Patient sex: M
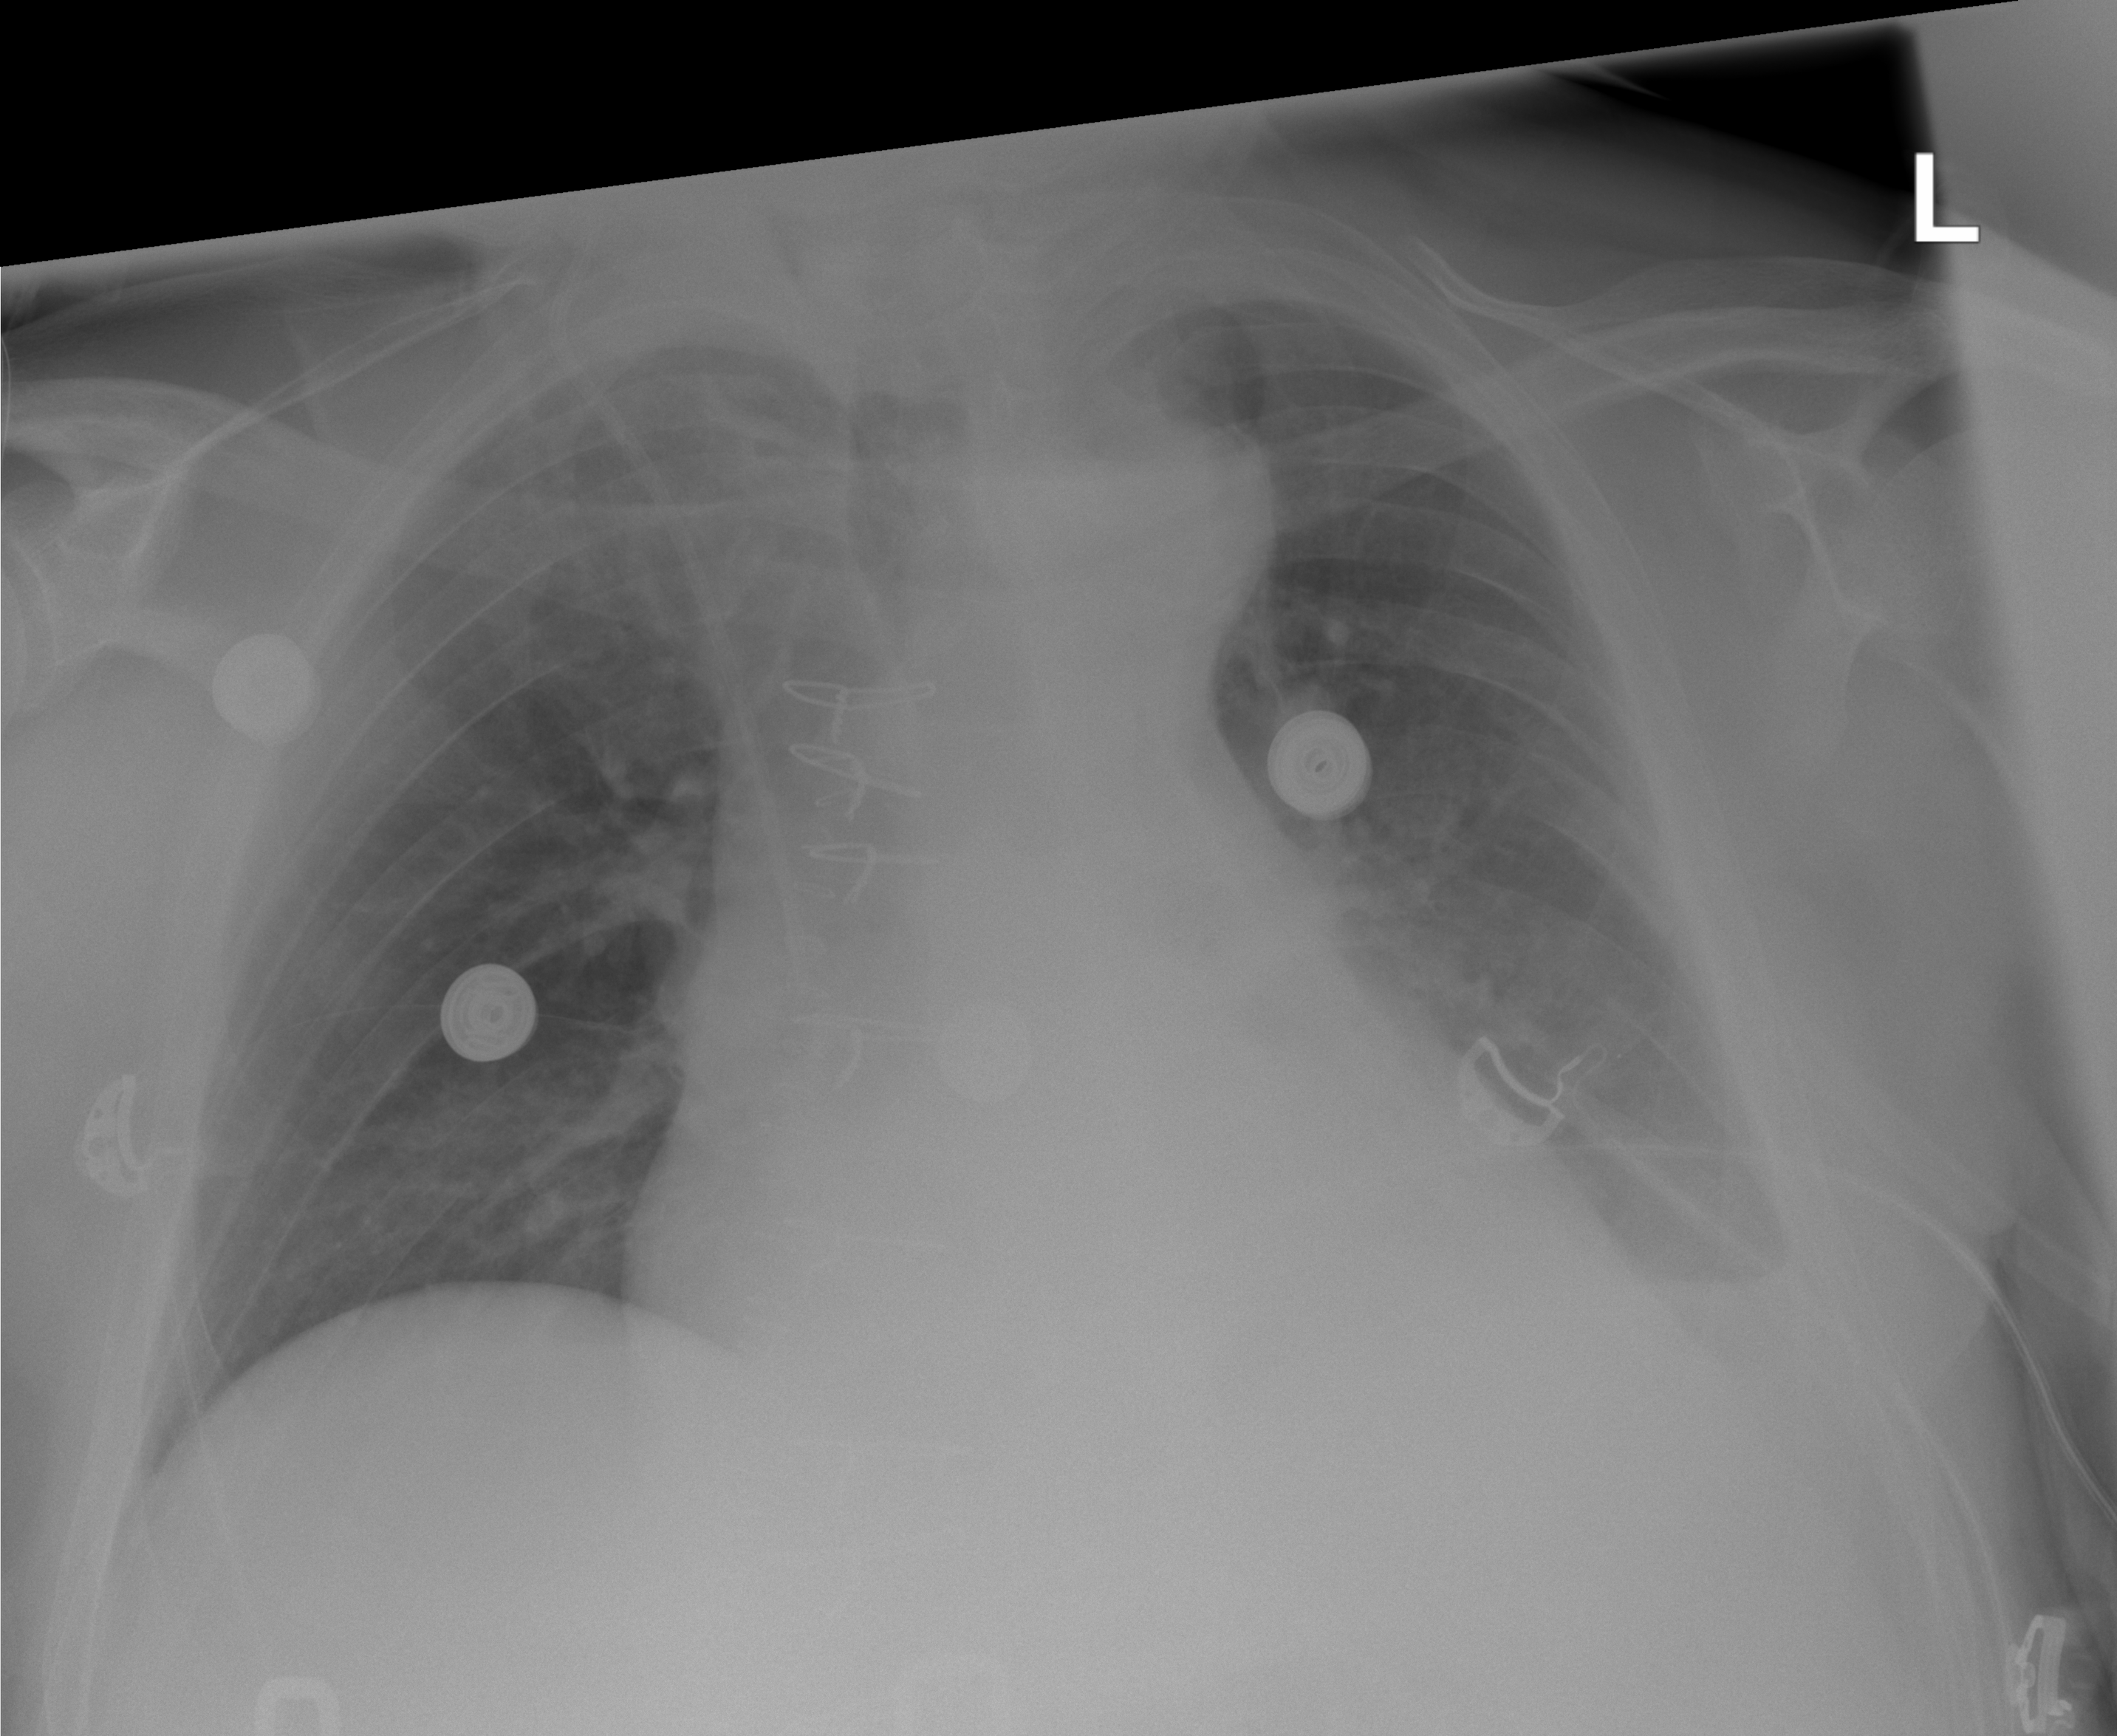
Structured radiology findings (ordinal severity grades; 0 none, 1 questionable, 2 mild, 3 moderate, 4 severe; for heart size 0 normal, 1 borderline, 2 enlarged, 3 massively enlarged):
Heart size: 1
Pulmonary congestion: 0
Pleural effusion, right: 0
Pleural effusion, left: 1
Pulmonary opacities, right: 0
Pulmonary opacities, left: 0
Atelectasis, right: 1
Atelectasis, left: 1